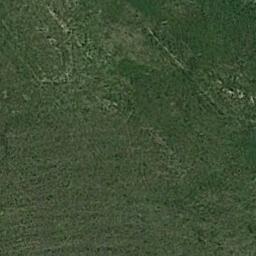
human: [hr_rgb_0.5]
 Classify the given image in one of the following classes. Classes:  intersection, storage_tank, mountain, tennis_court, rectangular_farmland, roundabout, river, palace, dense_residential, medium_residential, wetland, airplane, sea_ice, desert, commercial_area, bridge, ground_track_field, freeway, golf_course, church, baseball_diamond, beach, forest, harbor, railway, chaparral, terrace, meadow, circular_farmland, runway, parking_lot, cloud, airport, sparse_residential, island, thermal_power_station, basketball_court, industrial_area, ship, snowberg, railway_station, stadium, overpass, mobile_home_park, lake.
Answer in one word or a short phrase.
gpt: meadow